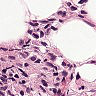
Metastatic tissue present: yes